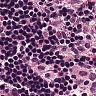
Metastatic tissue present: no